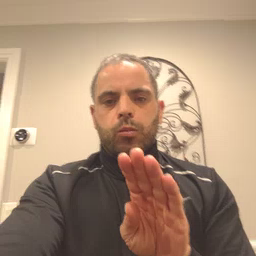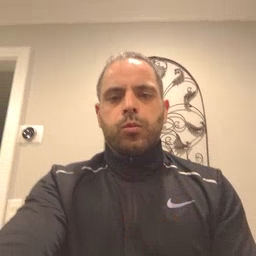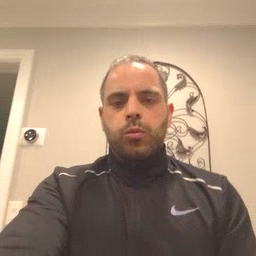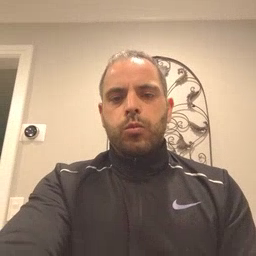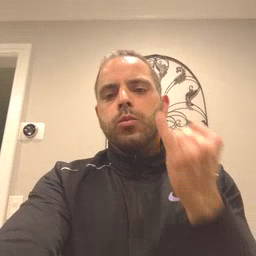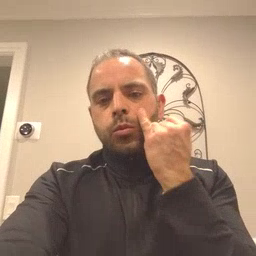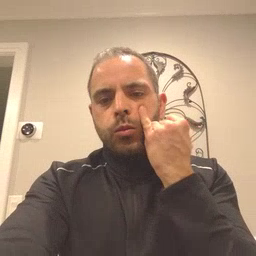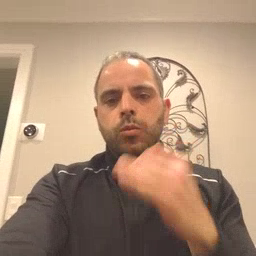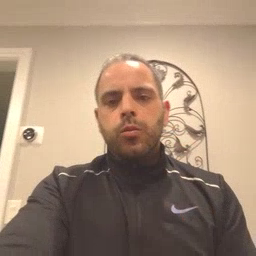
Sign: if